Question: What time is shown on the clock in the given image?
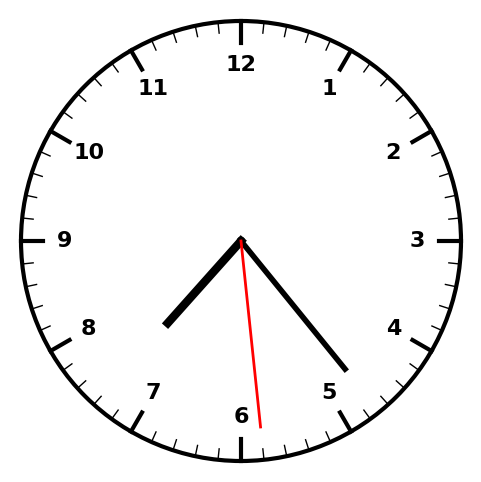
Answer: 07:23:29